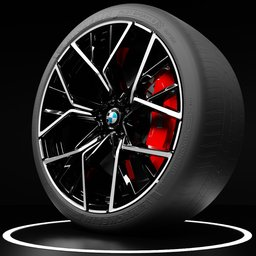
Label: mechanical